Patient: sex M, age 45
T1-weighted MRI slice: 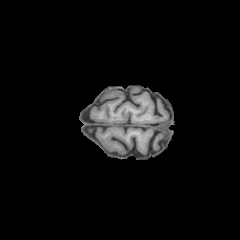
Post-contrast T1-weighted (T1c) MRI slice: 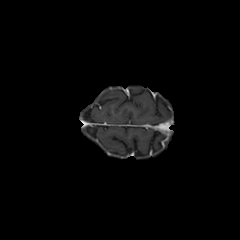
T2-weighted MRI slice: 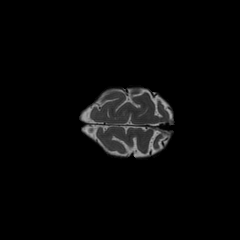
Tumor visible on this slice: no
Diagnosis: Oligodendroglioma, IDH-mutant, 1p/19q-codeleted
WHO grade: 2